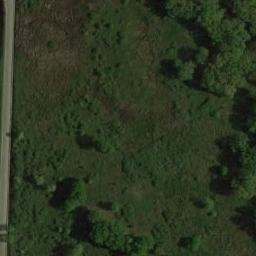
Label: meadow